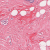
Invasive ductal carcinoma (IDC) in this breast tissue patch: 0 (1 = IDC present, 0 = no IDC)